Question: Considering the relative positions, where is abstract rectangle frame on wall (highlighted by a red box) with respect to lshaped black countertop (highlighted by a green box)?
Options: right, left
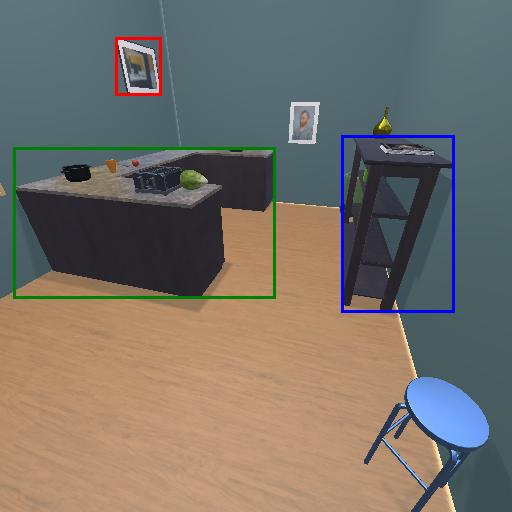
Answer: right